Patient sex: M
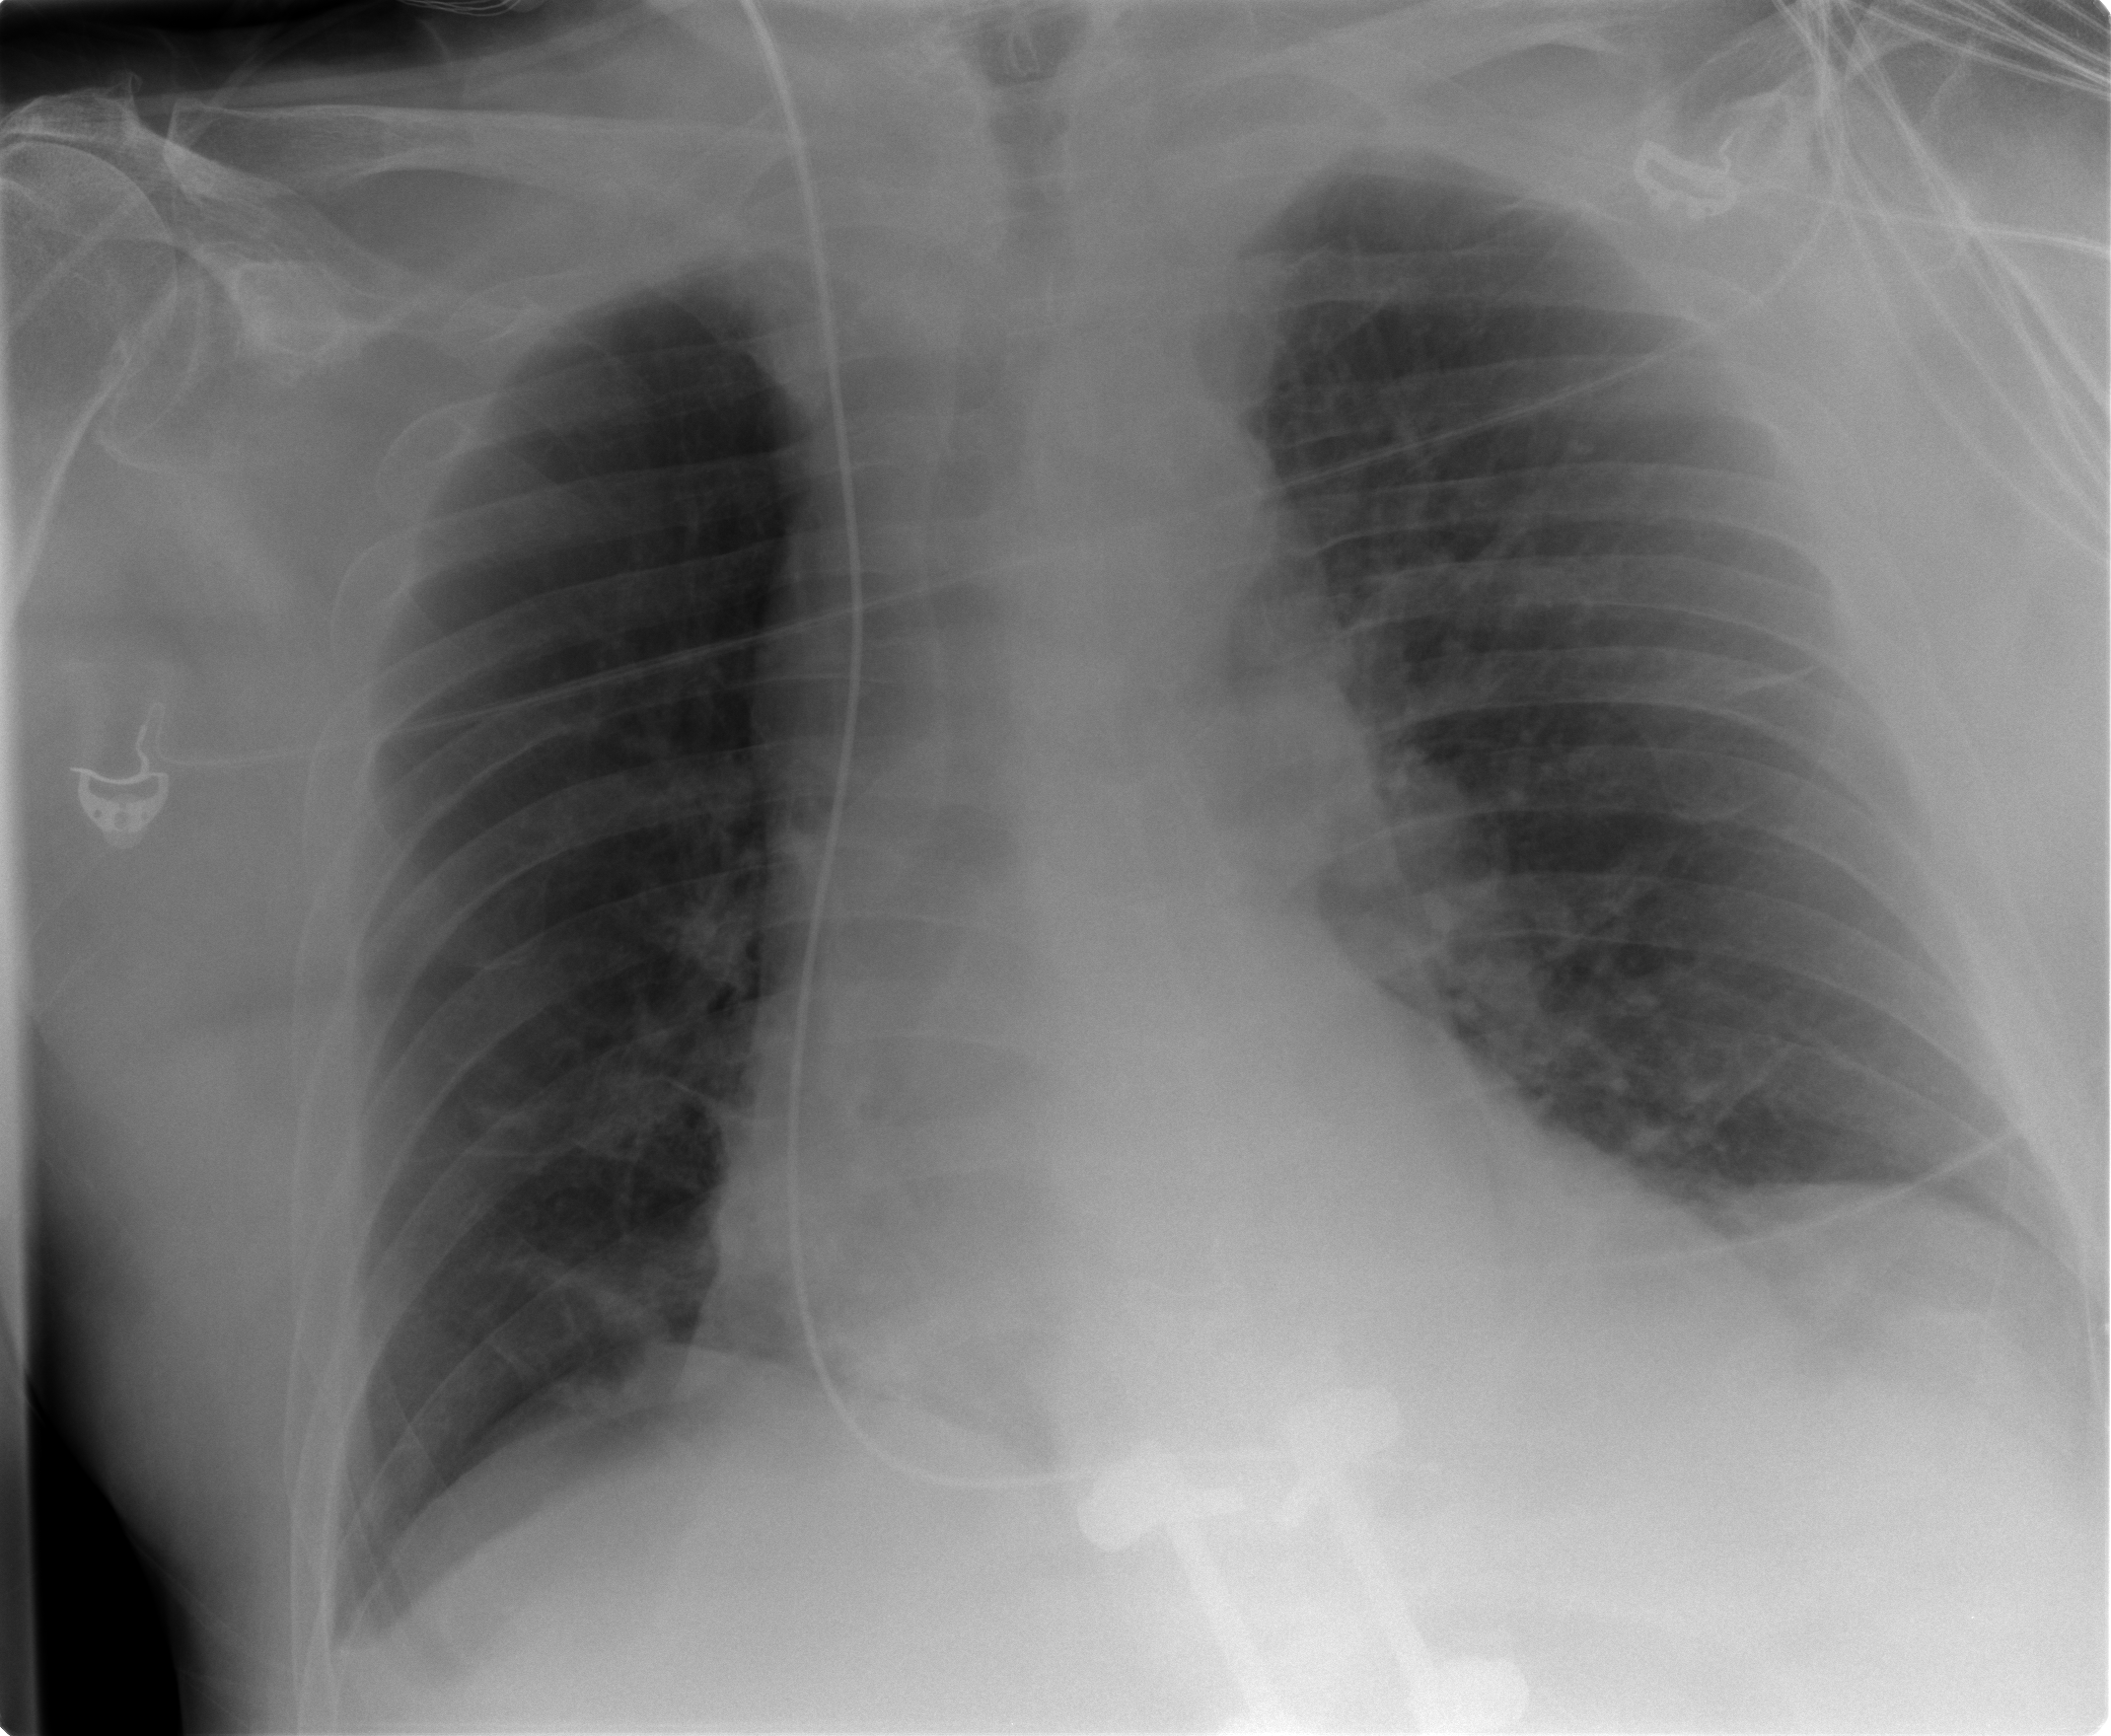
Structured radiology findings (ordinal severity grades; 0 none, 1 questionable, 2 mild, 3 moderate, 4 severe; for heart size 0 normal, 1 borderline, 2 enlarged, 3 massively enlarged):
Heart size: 0
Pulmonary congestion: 0
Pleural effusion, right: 0
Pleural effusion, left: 0
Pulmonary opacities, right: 0
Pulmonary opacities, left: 0
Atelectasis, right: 2
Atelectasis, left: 2